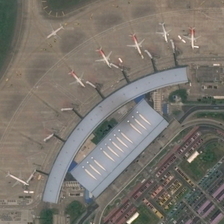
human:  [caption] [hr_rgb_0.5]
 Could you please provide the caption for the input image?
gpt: several plants are parked near a terminal in an airport near a parking lot .

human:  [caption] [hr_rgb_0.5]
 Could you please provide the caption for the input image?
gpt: several plants are parked near a terminal in an airport near a parking lot .

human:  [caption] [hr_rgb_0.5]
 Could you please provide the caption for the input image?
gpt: several plants are parked near a terminal in an airport near a parking lot .

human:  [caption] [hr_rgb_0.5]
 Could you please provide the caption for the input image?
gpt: several plants are parked near a terminal in an airport near a parking lot .

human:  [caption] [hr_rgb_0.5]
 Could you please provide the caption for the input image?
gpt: several plants are parked near a terminal in an airport near a parking lot .